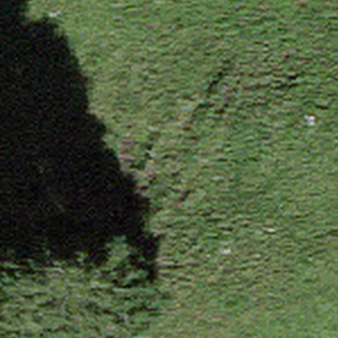
Label: other